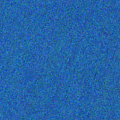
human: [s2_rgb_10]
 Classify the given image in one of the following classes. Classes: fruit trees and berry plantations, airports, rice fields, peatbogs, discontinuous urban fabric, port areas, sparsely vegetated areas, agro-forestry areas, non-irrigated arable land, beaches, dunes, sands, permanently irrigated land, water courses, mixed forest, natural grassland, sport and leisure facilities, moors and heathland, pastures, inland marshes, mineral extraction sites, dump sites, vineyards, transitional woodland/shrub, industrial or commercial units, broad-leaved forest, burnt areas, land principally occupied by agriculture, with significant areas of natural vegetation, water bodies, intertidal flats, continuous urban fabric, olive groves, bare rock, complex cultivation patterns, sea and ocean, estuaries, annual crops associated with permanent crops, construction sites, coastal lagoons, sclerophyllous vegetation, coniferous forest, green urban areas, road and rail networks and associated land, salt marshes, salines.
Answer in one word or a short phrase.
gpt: sea and ocean